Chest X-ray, PA view. Patient: 57 years old, sex M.
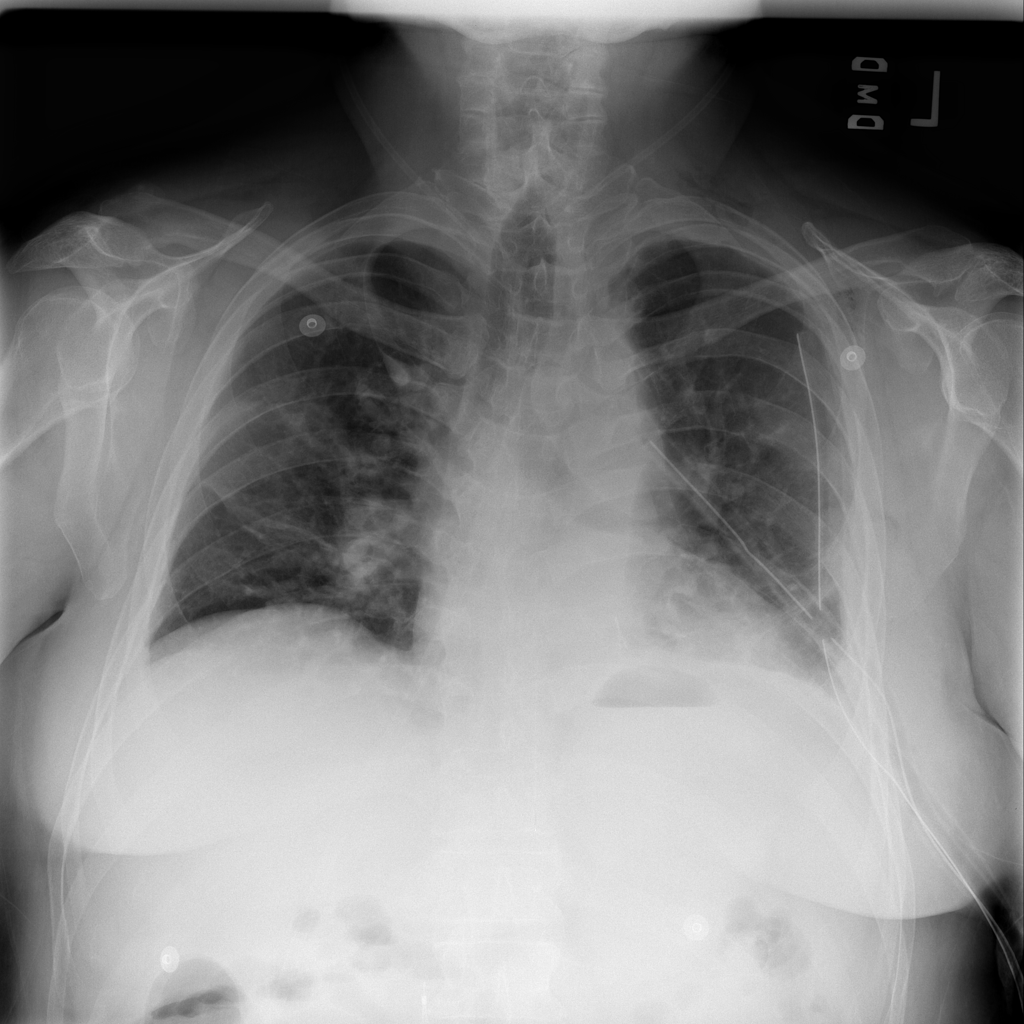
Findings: Atelectasis